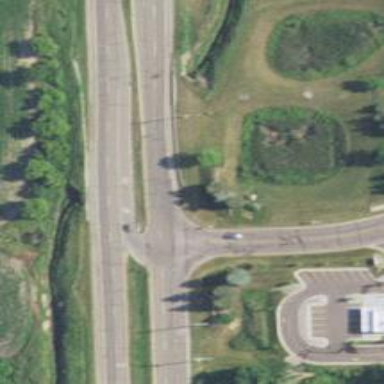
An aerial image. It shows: Primary link road with asphalt surface.